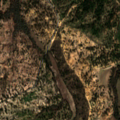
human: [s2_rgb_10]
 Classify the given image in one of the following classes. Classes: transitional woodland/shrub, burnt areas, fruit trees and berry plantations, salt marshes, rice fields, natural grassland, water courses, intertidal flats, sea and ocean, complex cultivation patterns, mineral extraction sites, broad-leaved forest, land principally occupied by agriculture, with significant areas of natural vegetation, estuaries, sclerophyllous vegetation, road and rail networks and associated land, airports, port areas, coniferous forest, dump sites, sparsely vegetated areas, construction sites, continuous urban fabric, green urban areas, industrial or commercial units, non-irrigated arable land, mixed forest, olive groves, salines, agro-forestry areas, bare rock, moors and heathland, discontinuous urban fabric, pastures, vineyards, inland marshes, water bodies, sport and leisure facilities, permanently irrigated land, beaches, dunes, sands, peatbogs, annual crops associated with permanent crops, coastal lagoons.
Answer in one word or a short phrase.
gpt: agro-forestry areas, broad-leaved forest, mixed forest, transitional woodland/shrub